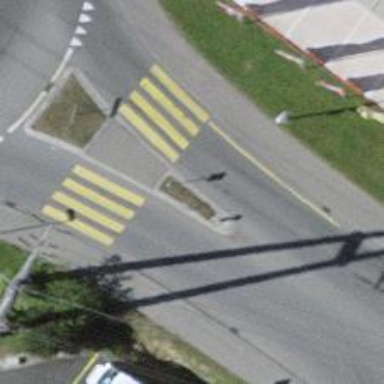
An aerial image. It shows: Kerb serving as barrier.